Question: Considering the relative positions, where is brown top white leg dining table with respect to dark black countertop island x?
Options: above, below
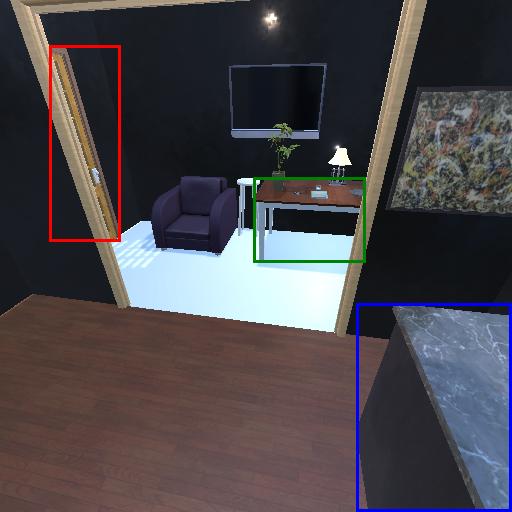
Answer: above